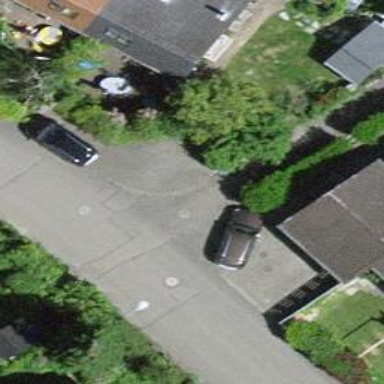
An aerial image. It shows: Asphalt footway.